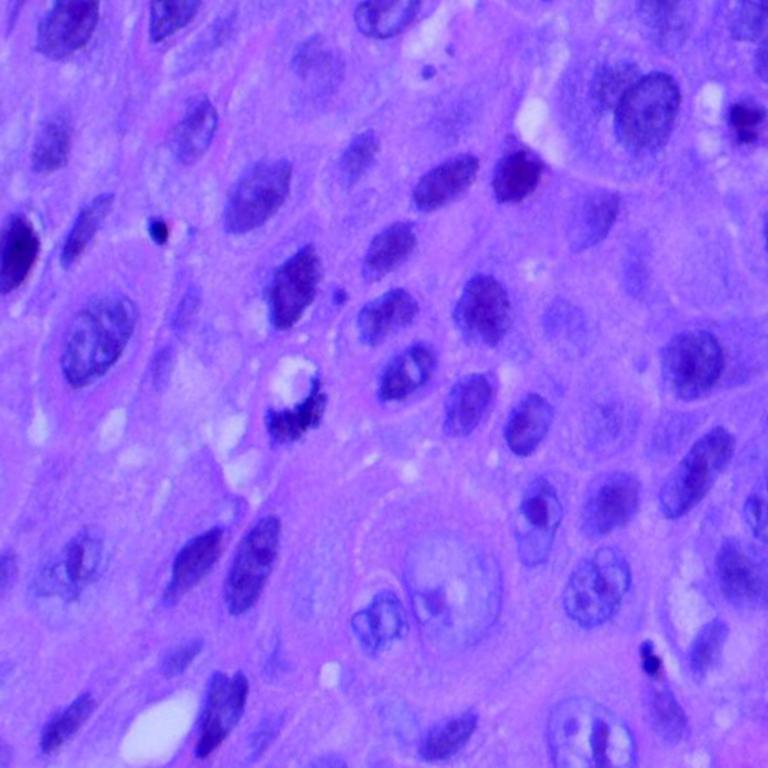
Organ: lung
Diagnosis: squamous carcinomas